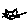
Label: cat